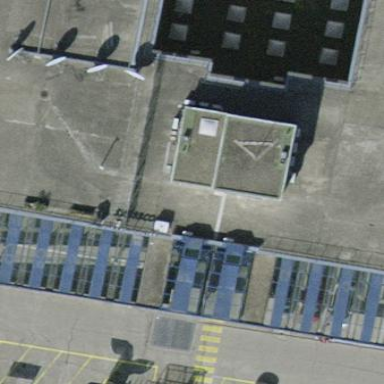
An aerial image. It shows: View of roof of building.